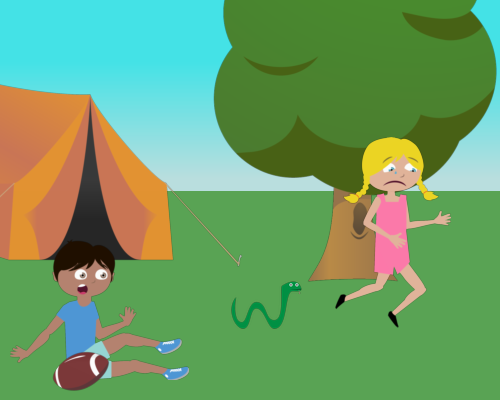
left side big tent facing right half cut from left side right side big fluffy tree cut only from top hole facing right  left bottom corner a surprised boy sitting legs out facing right  next to him a football on right side big crying girl running facing right